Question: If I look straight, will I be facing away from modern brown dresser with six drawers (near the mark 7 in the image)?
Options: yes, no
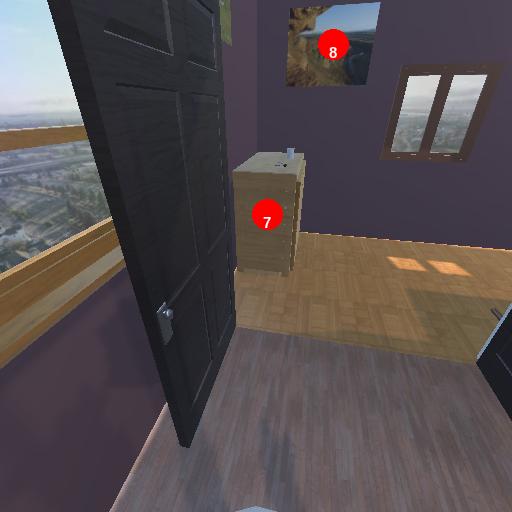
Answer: yes